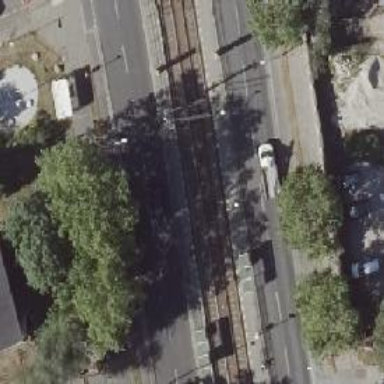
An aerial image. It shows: Tram stop.